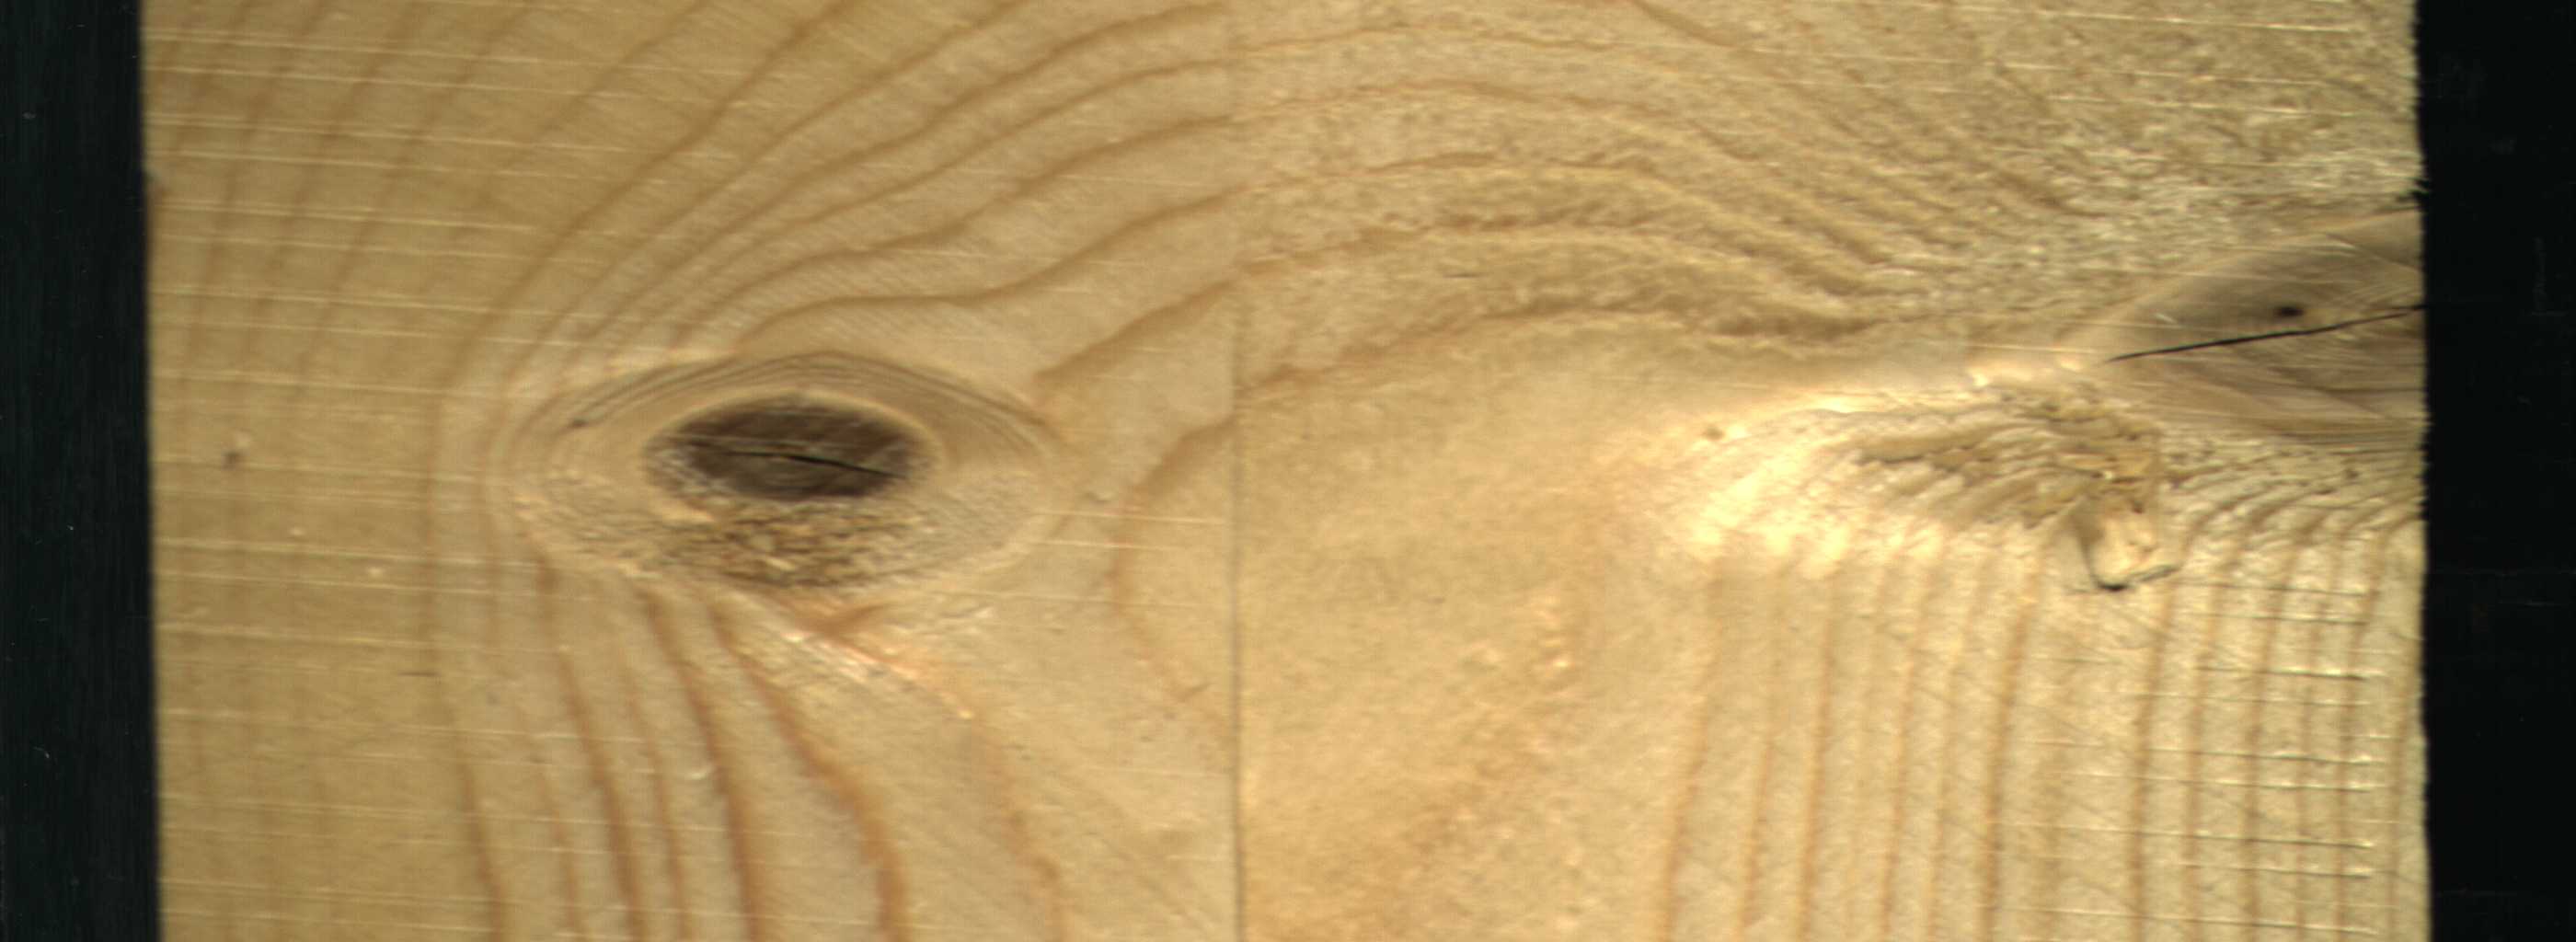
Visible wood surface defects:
knot_with_crack
knot_with_crack